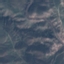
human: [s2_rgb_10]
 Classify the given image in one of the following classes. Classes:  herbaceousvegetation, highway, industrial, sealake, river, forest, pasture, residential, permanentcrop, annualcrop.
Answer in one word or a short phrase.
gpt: HerbaceousVegetation